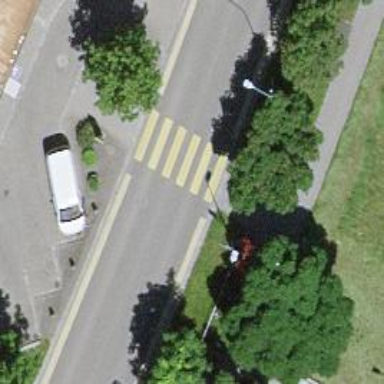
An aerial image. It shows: Marked road crossing.